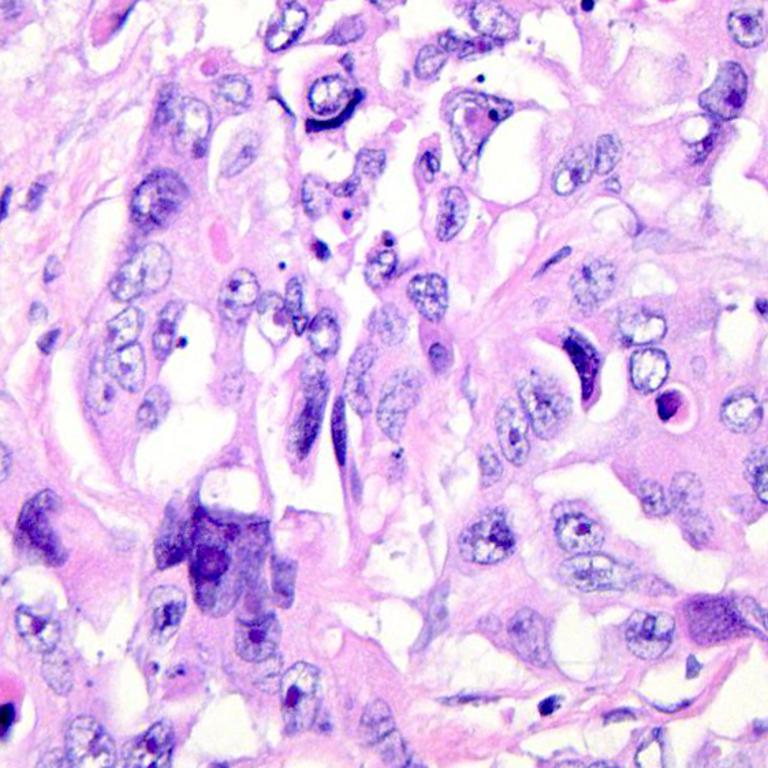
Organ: colon
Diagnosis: adenocarcinomas